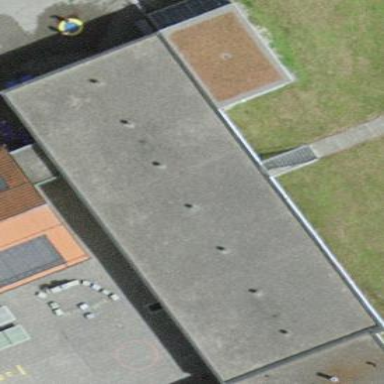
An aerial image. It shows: School building.